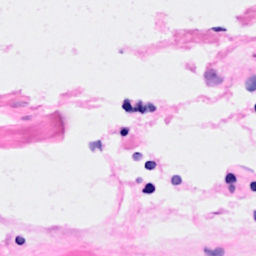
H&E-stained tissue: Breast